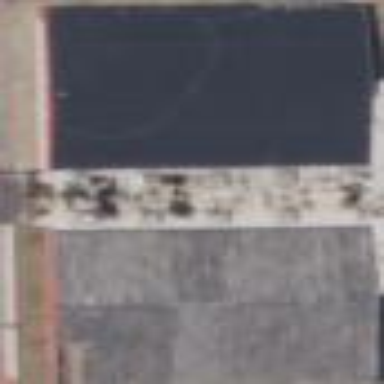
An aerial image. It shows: Industrial building with flat roof.